Question: I am currently trying to create a busy animation that looks like this:

The broken part of the loop continually spins around the circle to signal that an operation is in progress.
I am defining two circles using CAShapeLayer, one circle is 'filling in' the circle with strokeEnd and the other is 'clearing' with strokeStart. The 'clearing circle' starts 1/10 of the way in front of the 'filling circle':
'''
NSInteger radius = self.frame.size.width / 2;
CGFloat lineWidth = radius / 7.5;
UIColor *color = [UIColor redColor];
//add the outer circle
_outerCircle1 = [CAShapeLayer layer];
_outerCircle1.path = [UIBezierPath bezierPathWithRoundedRect:CGRectMake(0, 0, 2.0*radius, 2.0*radius) cornerRadius:radius].CGPath;
_outerCircle1.position = CGPointMake(0, 0);
_outerCircle1.strokeStart = 1;
_outerCircle1.fillColor = [UIColor clearColor].CGColor;
_outerCircle1.strokeColor = color.CGColor;
_outerCircle1.lineWidth = lineWidth;
[self.layer addSublayer:_outerCircle1];
_outerCircle2 = [CAShapeLayer layer];
_outerCircle2.path = [UIBezierPath bezierPathWithRoundedRect:CGRectMake(0, 0, 2.0*radius, 2.0*radius) cornerRadius:radius].CGPath;
_outerCircle2.position = CGPointMake(0, 0);
_outerCircle2.strokeEnd = 0;
_outerCircle2.fillColor = [UIColor clearColor].CGColor;
_outerCircle2.strokeColor = color.CGColor;
_outerCircle2.lineWidth = lineWidth;
[self.layer addSublayer:_outerCircle2];
[self createAnimations];
'''
Here is where I define the animations. When the 'clearing circle' gets all the way around the the circle, I have to start a new animation that finishes the rest of the animation, then starts the animation all over again:
'''
- (void)createAnimations {
[CATransaction begin];
[CATransaction setCompletionBlock:^{
[CATransaction begin];
[CATransaction setCompletionBlock:^{
[self createAnimations];
}];
CABasicAnimation *animation = [CABasicAnimation animationWithKeyPath:@"strokeEnd"];
animation.duration = .5;
animation.fromValue = [NSNumber numberWithFloat:.9];
animation.toValue = [NSNumber numberWithFloat:1];
animation.timingFunction = [CAMediaTimingFunction functionWithName:kCAMediaTimingFunctionLinear];
[_outerCircle2 addAnimation:animation forKey:@"fillingAnimation"];
animation = [CABasicAnimation animationWithKeyPath:@"strokeStart"];
animation.duration = .5;
animation.fromValue = [NSNumber numberWithFloat:0];
animation.toValue = [NSNumber numberWithFloat:.1];
animation.timingFunction = [CAMediaTimingFunction functionWithName:kCAMediaTimingFunctionLinear];
[_outerCircle2 addAnimation:animation forKey:@"clearingAnimation"];
[CATransaction commit];
}];
CABasicAnimation *animation = [CABasicAnimation animationWithKeyPath:@"strokeEnd"];
animation.duration = 5;
animation.fromValue = [NSNumber numberWithFloat:0];
animation.toValue = [NSNumber numberWithFloat:.9];
animation.timingFunction = [CAMediaTimingFunction functionWithName:kCAMediaTimingFunctionLinear];
[_outerCircle2 addAnimation:animation forKey:@"fillingAnimation"];
animation = [CABasicAnimation animationWithKeyPath:@"strokeStart"];
animation.duration = 5;
animation.fromValue = [NSNumber numberWithFloat:.1];
animation.toValue = [NSNumber numberWithFloat:1];
animation.timingFunction = [CAMediaTimingFunction functionWithName:kCAMediaTimingFunctionLinear];
[_outerCircle1 addAnimation:animation forKey:@"clearingAnimation"];
[CATransaction commit];
'''
}
This code has the desired effect of continually animating the circle, but each time the completion block is triggered for either the main animation or the follow up animation, the animations stutter.
I am not sure of the best way to perform this animation. Can anyone help me improve it?? Thanks!
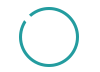
Answer: To create a spinning animation, inside your 'createAnimations' method, replace what you have with:
'''
CABasicAnimation *spinAnimation = [CABasicAnimation animationWithKeyPath:@"transform.rotation"];
spinAnimation.byValue = [NSNumber numberWithFloat:2.0f*M_PI];
spinAnimation.duration = 1.3;
spinAnimation.repeatCount = HUGE_VALF;
[self.viewThatHasTheDrawings.layer addAnimation:spinAnimation forKey:@"indeterminateAnimation"];
'''
This will spin the animation forever.
To cancel the animation, use:
'''
[self.viewThatHasTheDrawings.layer removeAllAnimations];
'''